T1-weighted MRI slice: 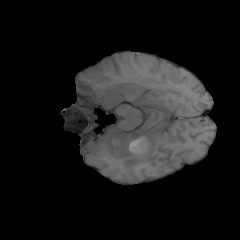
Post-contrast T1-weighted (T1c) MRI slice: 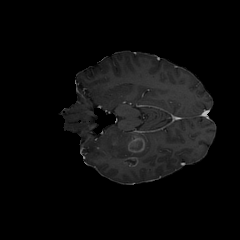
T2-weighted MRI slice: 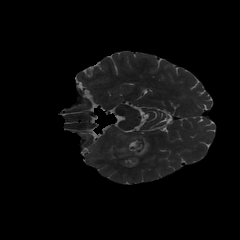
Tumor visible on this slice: yes